Question: Can you help-me with that database :

I'm using Fluent NHibernate, but XML helps too...
My problem is with table...
Thanks
Paul
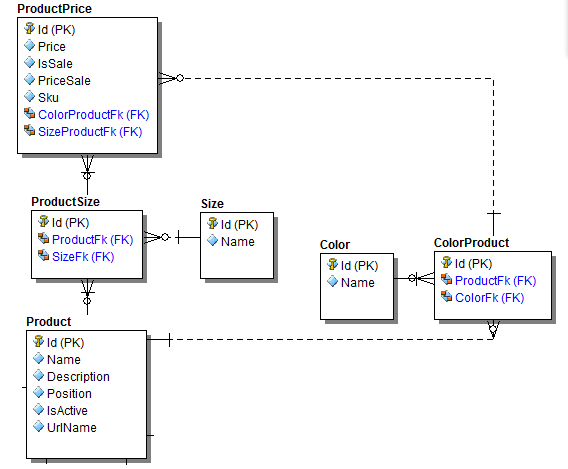
Answer: Nothing special...
'''
<class name="ProductPrice">
<id name="Id">
<generator class="..."/>
</id>
<property name="Price"/>
<property name="IsSale"/>
<property name="PriceSale"/>
<property name="Sku"/>
<many-to-one name="ProductSize" column="SizeProductFk"/>
<many-to-one name="ColorProduct" column="ColorProductFk" />
</class>
'''
Of course you have to map ProductSize and ColorProduct as entities.